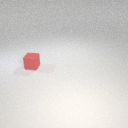
small red rubber cube